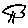
Label: tree